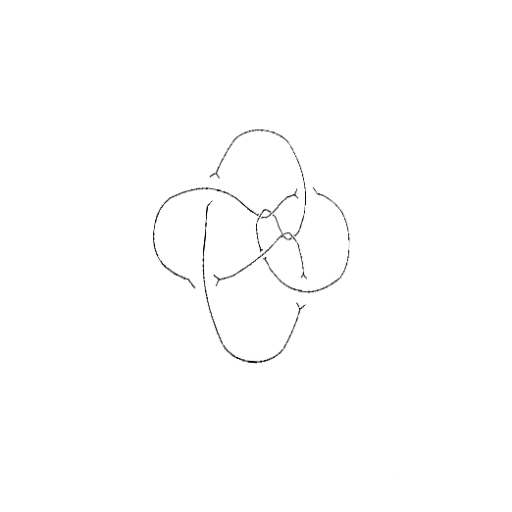
Crossing number: 9